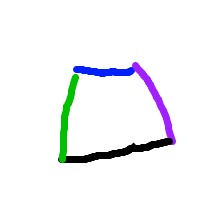
Shape: trapezoid